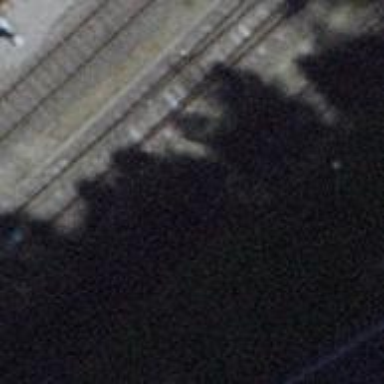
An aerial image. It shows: Railway switch.